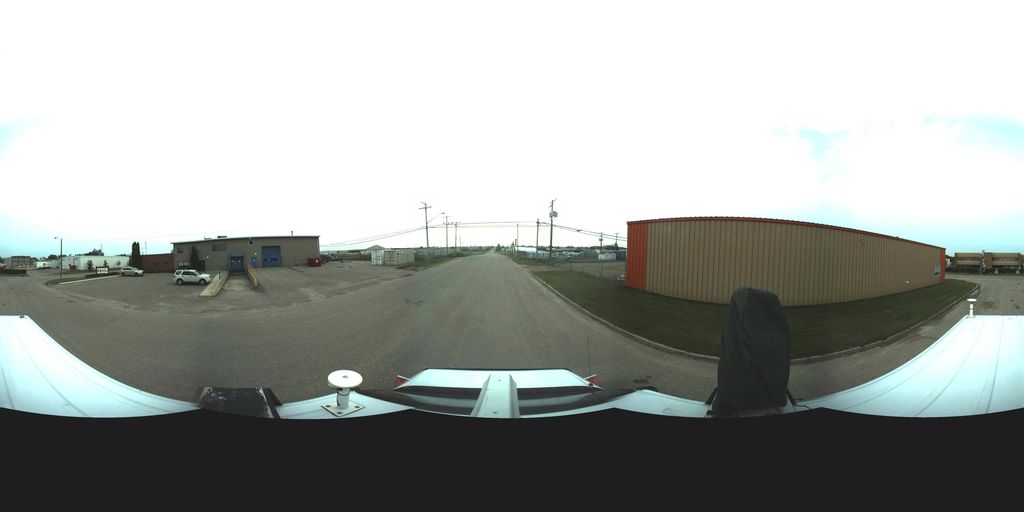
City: saskatoon